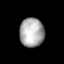
Tissue: lung
Cell type: Endothelial cells
Senescence score: 0.5543
Nuclear area (px): 694
Mean DAPI intensity: 171.906